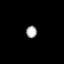
Tissue: lung
Cell type: T cells
Senescence score: 0.2041
Nuclear area (px): 128
Mean DAPI intensity: 169.289